Field crop: maize
Growth stage: 2
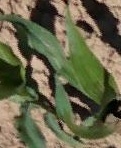
Species: maize